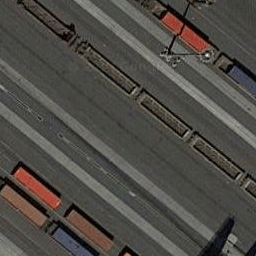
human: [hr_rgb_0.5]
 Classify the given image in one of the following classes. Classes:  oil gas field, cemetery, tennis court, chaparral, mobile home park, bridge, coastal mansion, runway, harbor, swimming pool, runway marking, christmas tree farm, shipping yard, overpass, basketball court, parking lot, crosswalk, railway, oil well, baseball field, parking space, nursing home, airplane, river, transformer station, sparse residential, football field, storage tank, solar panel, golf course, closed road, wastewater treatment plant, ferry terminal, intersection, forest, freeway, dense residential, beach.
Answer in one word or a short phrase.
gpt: shipping yard